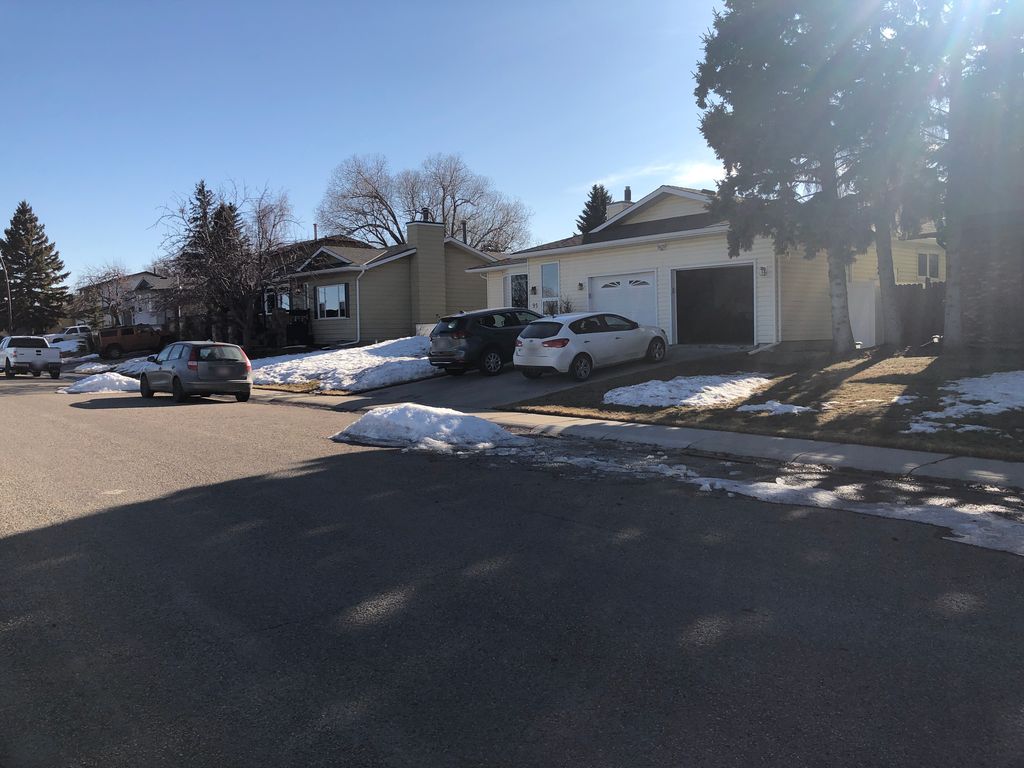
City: calgary